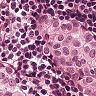
Metastatic tissue present: yes